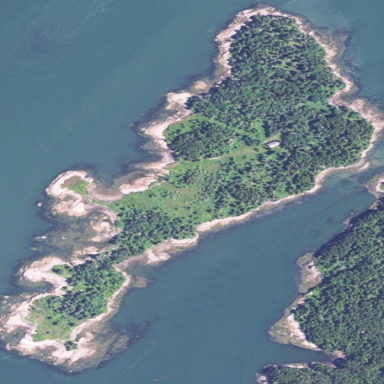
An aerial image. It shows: Island with natural coastline.